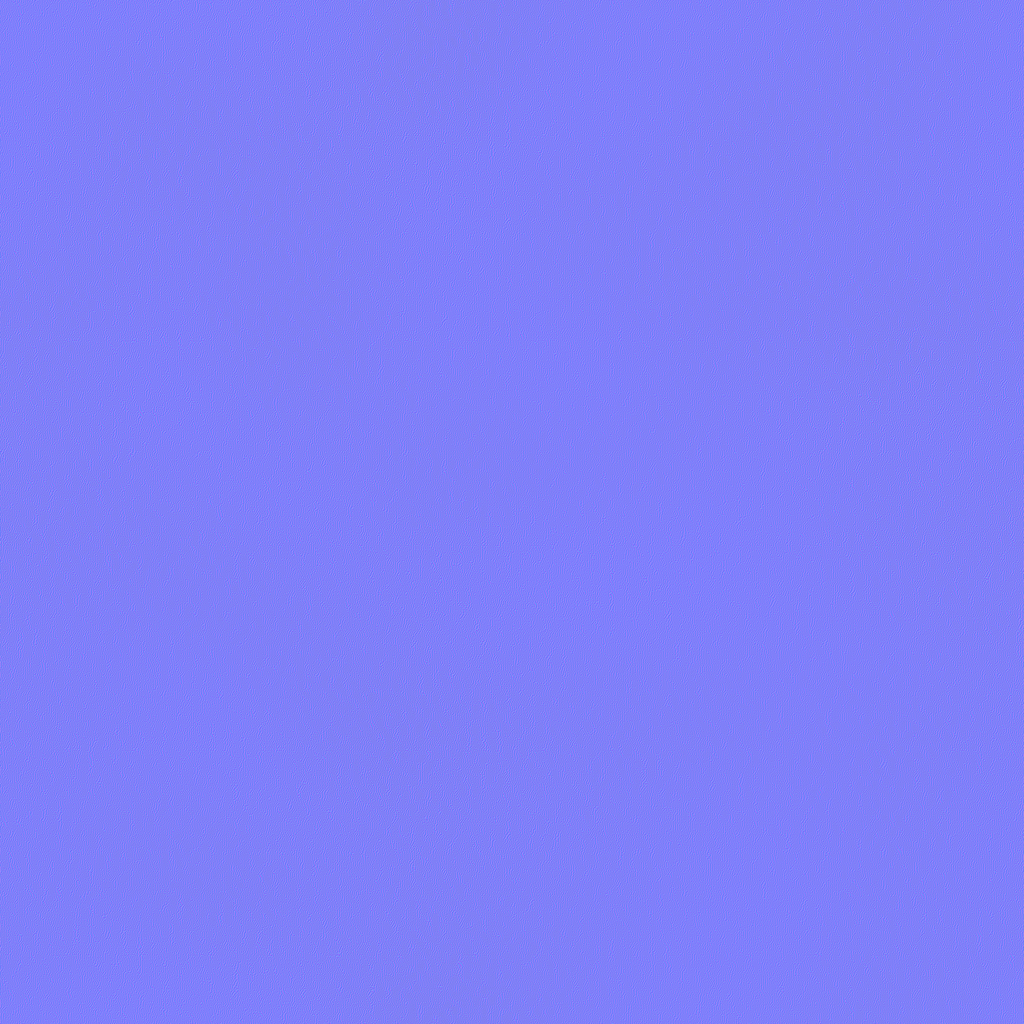
Texture map type: NormalDX